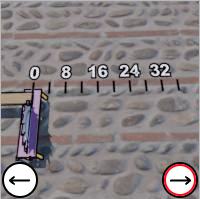
Task: length
Answer: 0
First scale value: 8.0